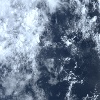
Label: cloud